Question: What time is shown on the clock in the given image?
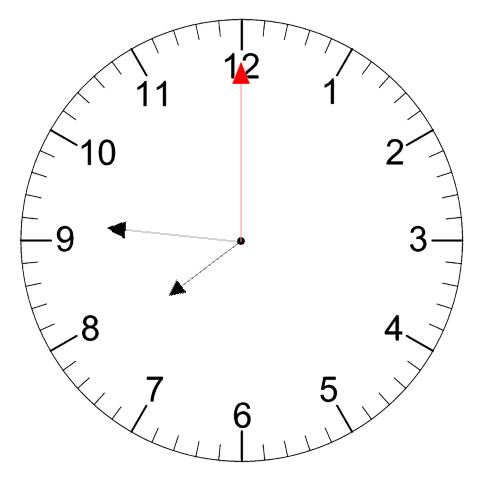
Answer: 07:46:00